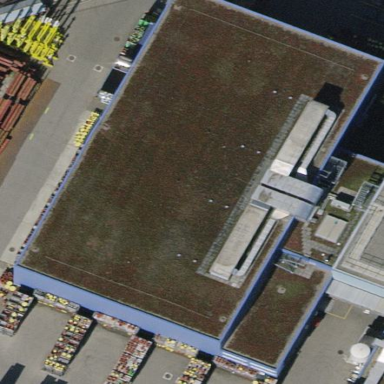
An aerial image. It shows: Industrial building.